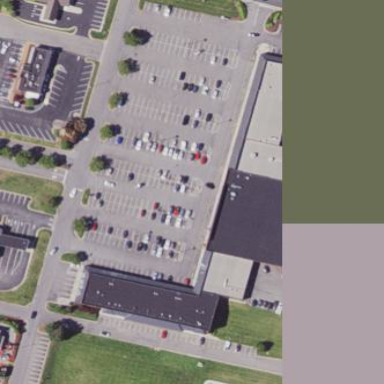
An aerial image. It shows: Retail area.